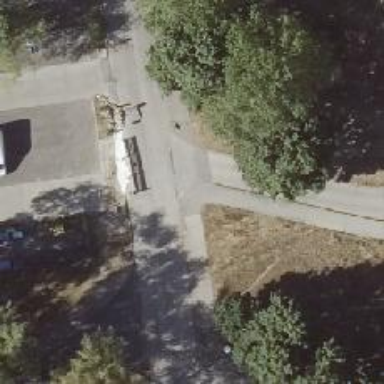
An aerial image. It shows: Concrete sidewalk along the footway.